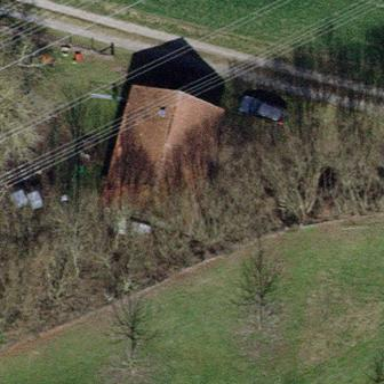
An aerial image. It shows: Shed building.